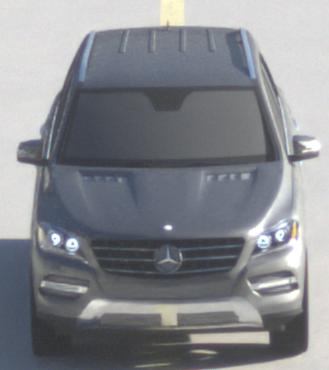
Make: Mercedes-Benz
Model: ML 350
Detailed model: M-Class (166)
Model produced from: 2011/11
Model produced until: 2014/10
Doors: 5
Color: gray
Road condition: dry road
Daytime: sunrise or sunset
Contrast: medium contrast